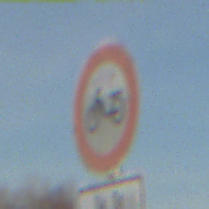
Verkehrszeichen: VerbotMofas
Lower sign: ZeitangabenMitBeschraenkungAufWochentage9
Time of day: MorningAfternoon
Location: Outdoor (Suburban)
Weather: PartlyCloudy
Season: NotSpecified
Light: Natural